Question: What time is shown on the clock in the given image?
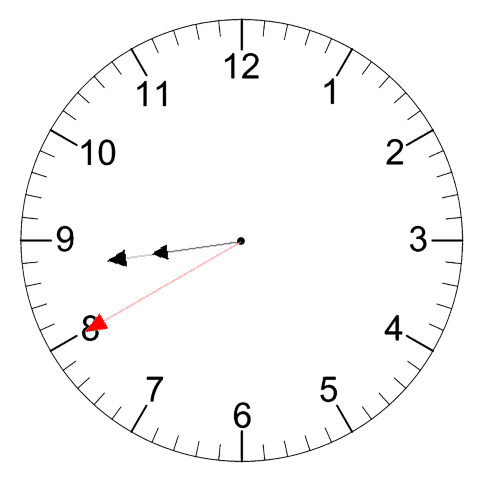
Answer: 08:43:40